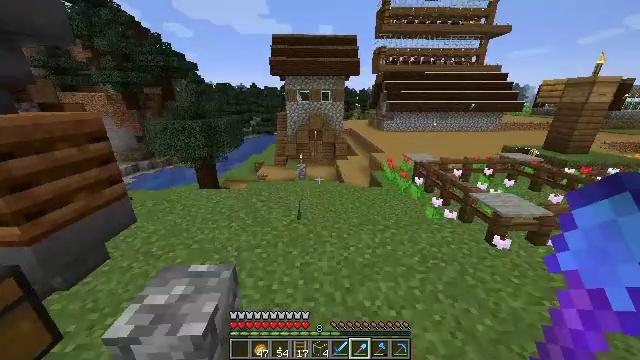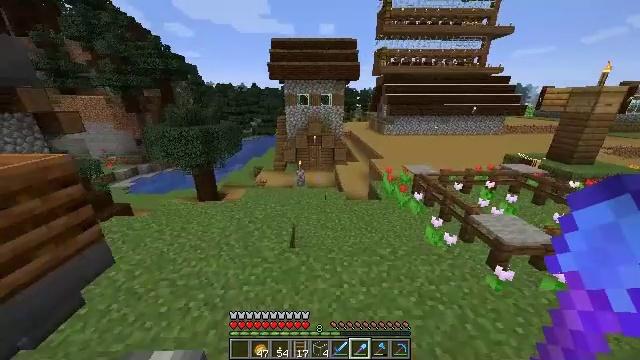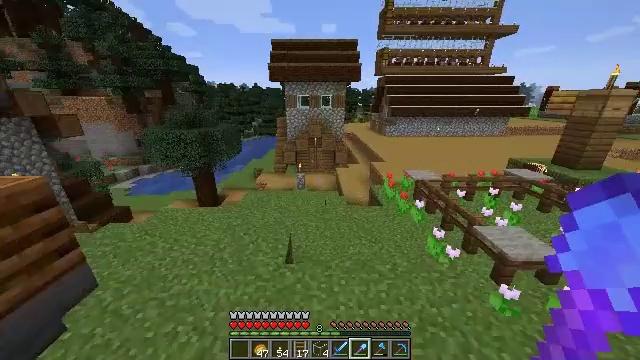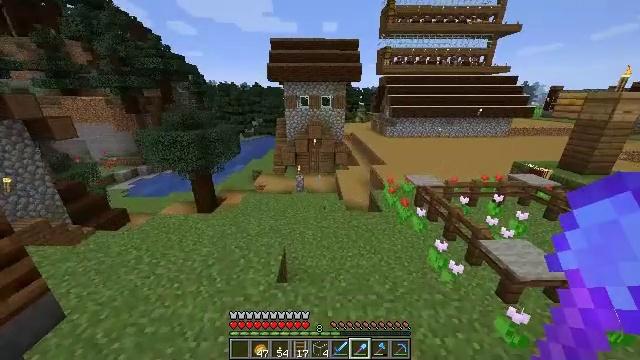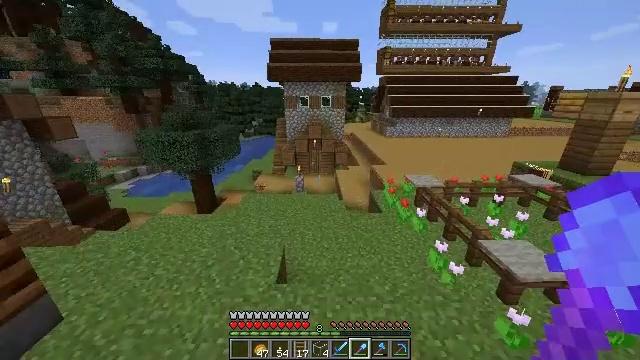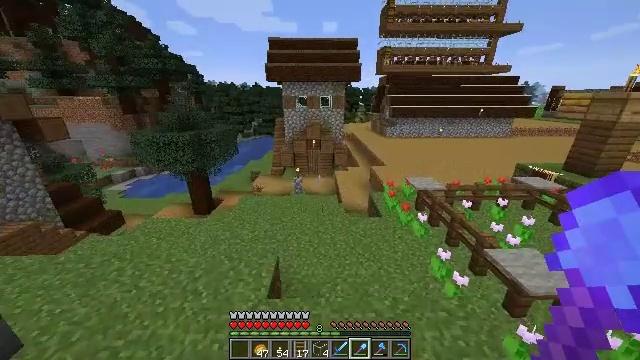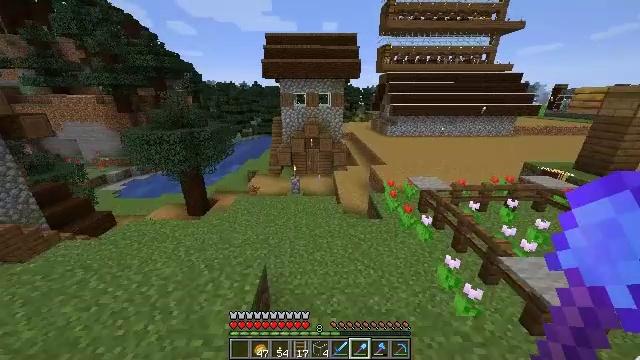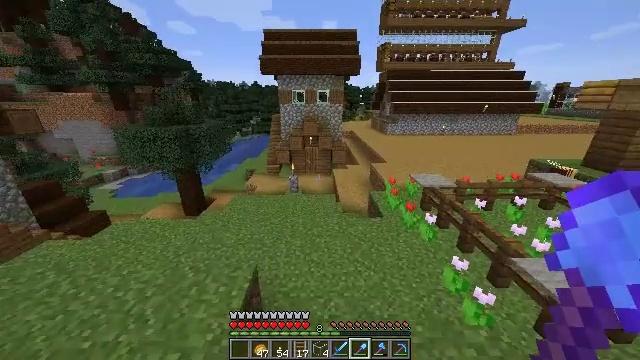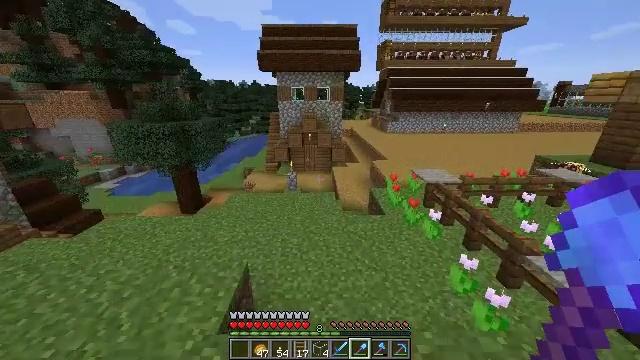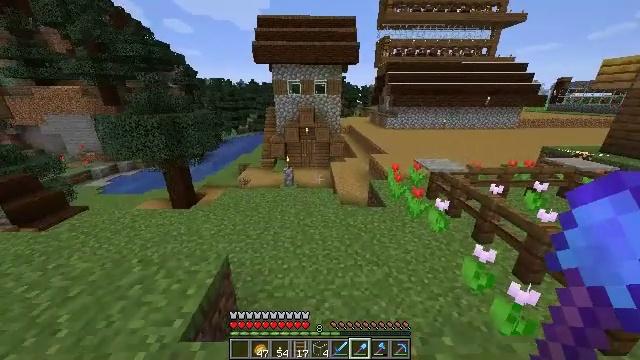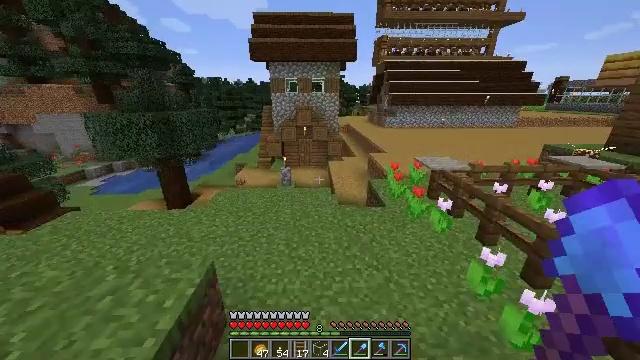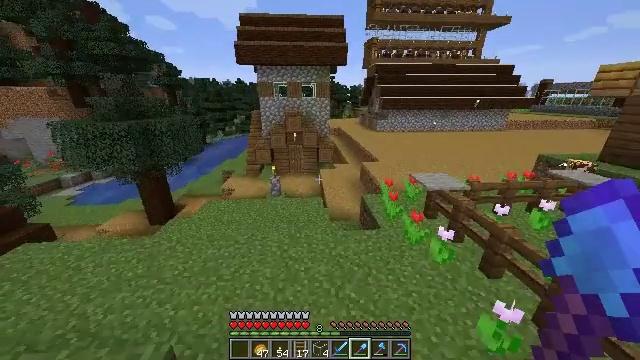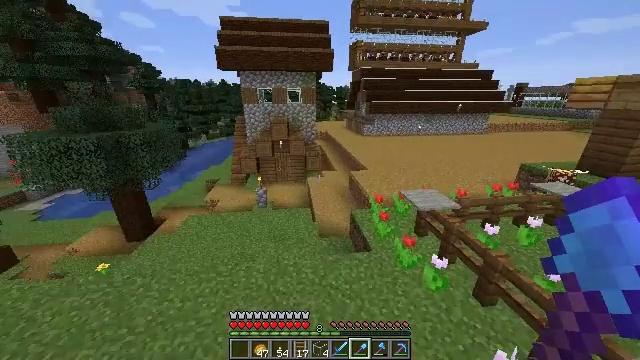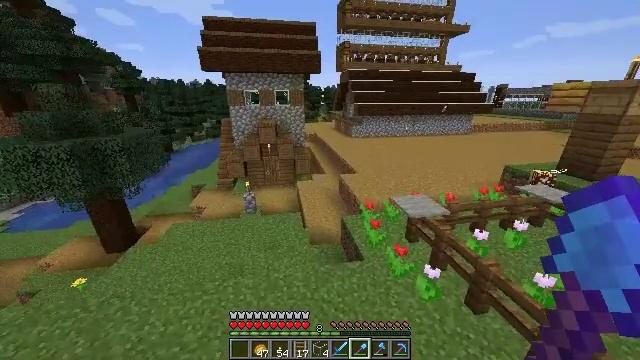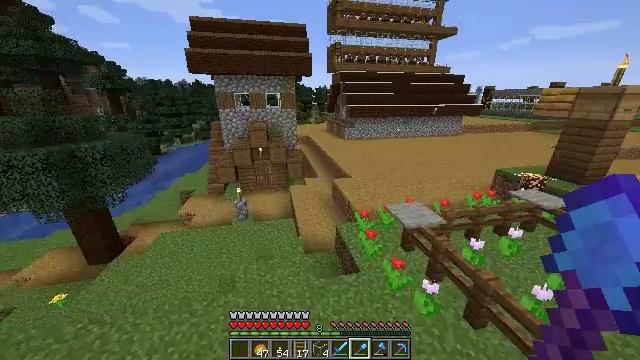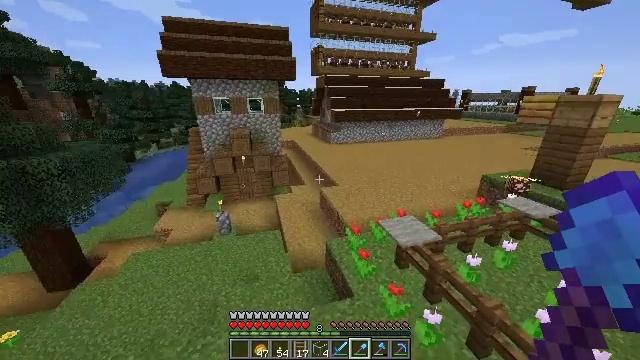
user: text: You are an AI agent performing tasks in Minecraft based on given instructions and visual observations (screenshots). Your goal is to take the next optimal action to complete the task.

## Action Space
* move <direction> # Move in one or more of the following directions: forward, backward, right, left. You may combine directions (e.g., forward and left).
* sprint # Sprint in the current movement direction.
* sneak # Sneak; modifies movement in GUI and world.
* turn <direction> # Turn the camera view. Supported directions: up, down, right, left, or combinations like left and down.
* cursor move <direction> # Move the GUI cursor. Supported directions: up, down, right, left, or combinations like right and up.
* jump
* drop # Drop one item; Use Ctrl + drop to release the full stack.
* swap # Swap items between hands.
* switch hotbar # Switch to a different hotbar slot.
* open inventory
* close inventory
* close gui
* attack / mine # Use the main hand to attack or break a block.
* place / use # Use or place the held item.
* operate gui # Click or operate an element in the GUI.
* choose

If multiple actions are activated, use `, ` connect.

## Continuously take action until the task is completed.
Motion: motion action
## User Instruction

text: Drop a spruce sign.
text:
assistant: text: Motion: move forward, sprint, jump
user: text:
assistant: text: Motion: move forward, sprint, jump
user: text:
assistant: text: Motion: move forward, sprint, jump
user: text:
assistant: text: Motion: move forward, sprint, jump
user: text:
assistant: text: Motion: move forward, jump
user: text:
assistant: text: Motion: move forward, jump
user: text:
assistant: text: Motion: move forward, jump
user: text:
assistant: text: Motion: move forward, jump
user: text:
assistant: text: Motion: move forward, jump
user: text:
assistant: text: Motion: move forward, jump
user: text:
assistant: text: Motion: move forward, sprint, turn right, jump
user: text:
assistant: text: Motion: move forward, sprint, turn right, jump
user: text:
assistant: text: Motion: move forward, sprint, turn right, jump
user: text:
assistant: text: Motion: move forward, turn right, jump
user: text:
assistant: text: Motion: move forward, turn right, jump
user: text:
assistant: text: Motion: move forward, turn right, jump
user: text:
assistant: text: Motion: move forward, turn right, jump
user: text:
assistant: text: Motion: move forward, turn right, jump
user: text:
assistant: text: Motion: move forward, turn right and up, jump
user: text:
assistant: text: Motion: move forward, turn right and up, jump
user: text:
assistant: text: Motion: move forward, turn right and up, jump
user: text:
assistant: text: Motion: move forward, sprint, turn right and up, jump
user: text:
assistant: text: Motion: move forward, sprint, turn right and up, jump
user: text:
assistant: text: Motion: move forward, sprint, jump
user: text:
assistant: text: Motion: move forward, sprint, jump
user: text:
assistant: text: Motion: move forward, jump
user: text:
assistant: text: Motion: move forward, jump
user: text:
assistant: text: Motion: move forward, jump
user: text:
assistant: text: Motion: move forward, jump
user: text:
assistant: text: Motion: move forward, jump